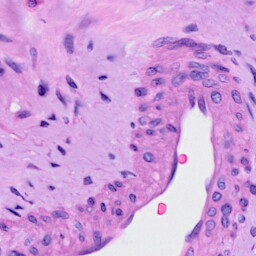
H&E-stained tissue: Cervix